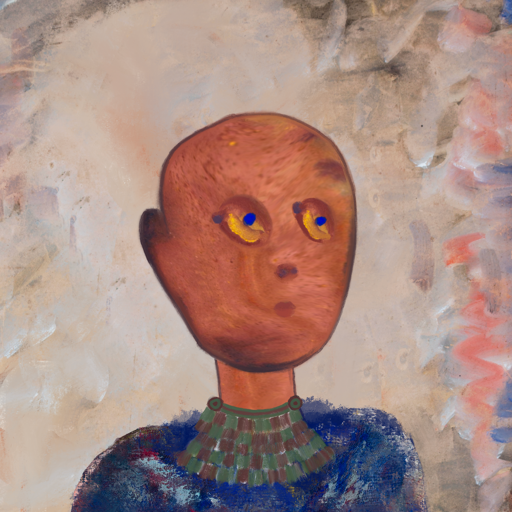
Background: Roy_Bahadur, Head And Neck Side: Mother_And_Son_Mother, Face Side: Mother_And_Son_Son, Bust: Irani, Hair Side: Blank, Head Accessory: Blank, Second Necklace: After_Raid, Necklace: Blank, Baby: Blank